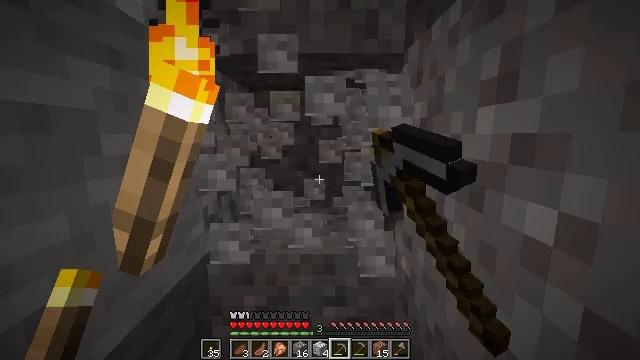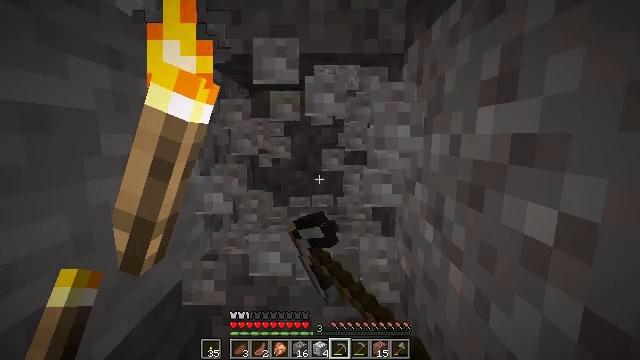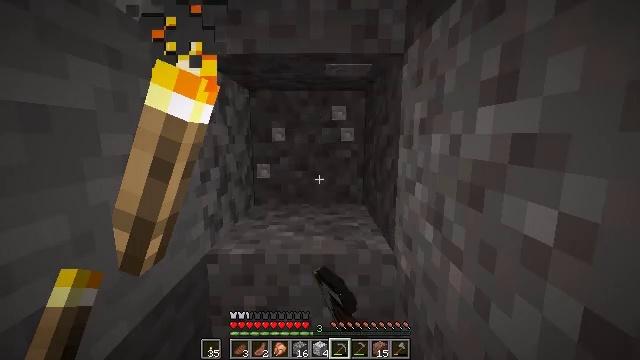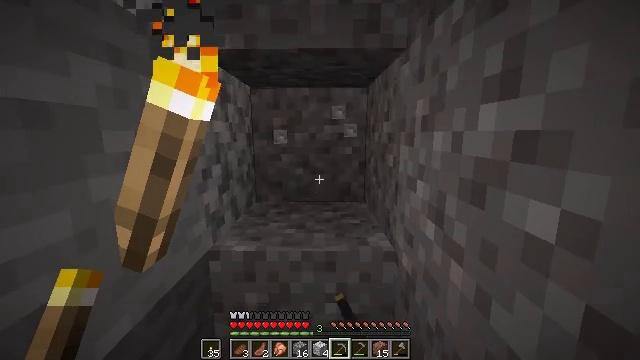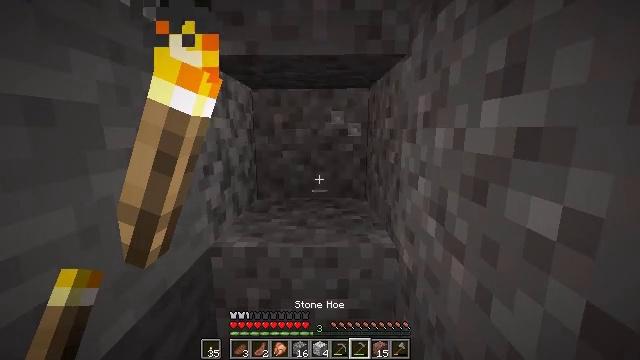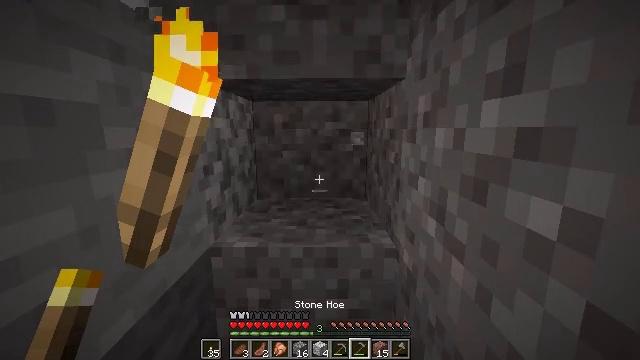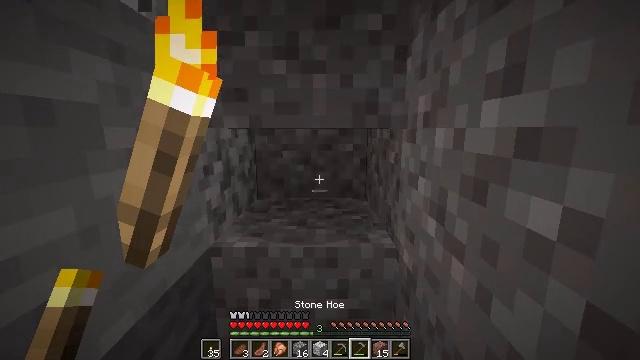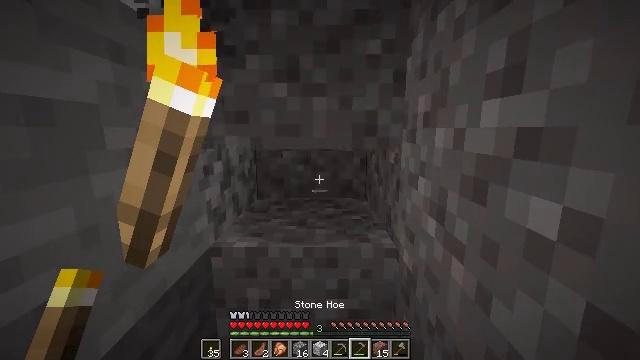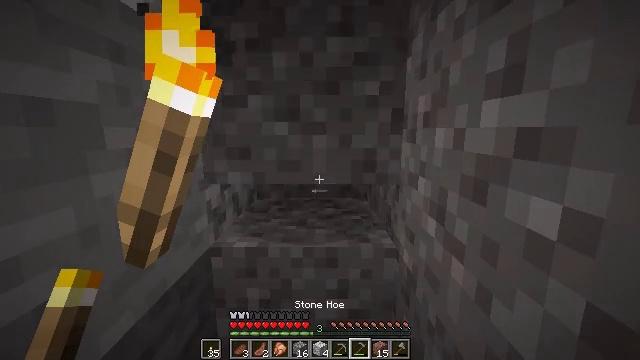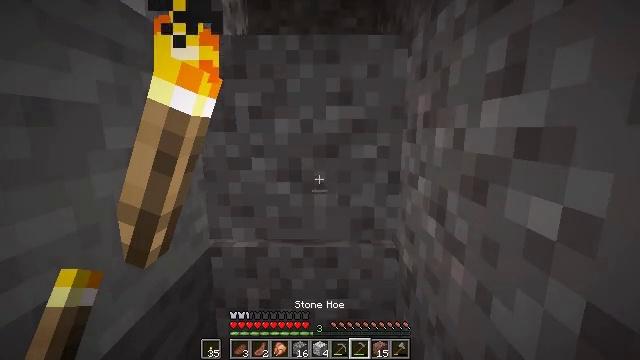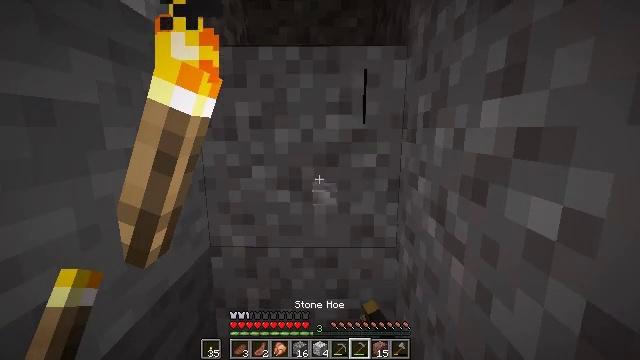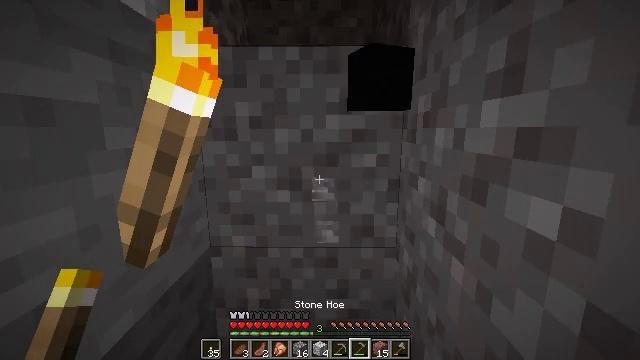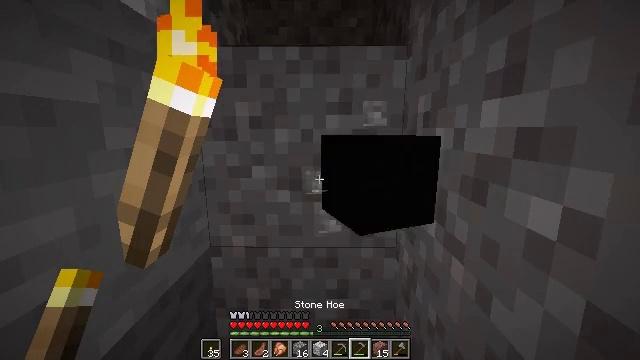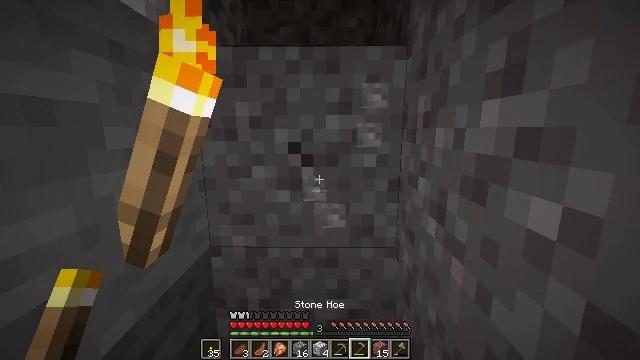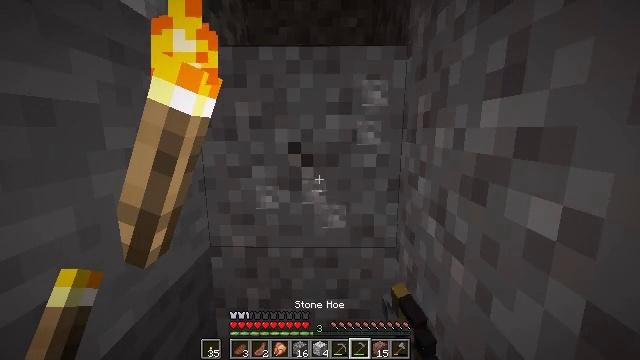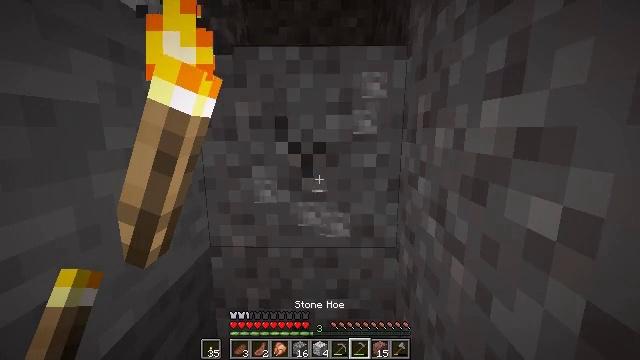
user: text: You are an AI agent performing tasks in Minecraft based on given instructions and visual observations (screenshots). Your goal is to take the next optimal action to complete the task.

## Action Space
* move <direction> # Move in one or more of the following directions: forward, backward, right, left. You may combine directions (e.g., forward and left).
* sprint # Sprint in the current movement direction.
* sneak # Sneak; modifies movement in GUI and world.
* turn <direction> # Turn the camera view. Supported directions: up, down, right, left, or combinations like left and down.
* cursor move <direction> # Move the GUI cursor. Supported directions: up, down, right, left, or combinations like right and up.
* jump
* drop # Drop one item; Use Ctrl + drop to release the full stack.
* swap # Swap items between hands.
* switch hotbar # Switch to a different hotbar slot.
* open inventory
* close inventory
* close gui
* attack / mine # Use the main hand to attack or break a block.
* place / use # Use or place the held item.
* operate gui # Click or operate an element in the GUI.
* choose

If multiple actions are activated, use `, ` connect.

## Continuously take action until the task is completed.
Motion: motion action
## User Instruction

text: Break the gravel block.
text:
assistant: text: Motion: no_op
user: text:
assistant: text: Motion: no_op
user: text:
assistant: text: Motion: no_op
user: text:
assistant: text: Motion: no_op
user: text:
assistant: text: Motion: no_op
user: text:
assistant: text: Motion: no_op
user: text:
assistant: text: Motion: no_op
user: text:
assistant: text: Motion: no_op
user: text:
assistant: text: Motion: attack / mine
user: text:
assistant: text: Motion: attack / mine
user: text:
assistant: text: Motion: attack / mine
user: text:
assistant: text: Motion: attack / mine
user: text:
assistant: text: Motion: attack / mine
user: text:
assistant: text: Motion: attack / mine
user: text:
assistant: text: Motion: attack / mine
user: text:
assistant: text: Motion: attack / mine
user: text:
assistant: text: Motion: attack / mine
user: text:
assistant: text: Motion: attack / mine
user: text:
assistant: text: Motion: attack / mine
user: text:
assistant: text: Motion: attack / mine
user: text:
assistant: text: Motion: attack / mine
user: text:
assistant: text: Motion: attack / mine
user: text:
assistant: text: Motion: attack / mine
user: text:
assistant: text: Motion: attack / mine
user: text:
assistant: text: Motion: attack / mine
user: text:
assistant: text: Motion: attack / mine
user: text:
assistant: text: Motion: attack / mine
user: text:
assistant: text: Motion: attack / mine
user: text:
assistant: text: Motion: attack / mine
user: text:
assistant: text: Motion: attack / mine